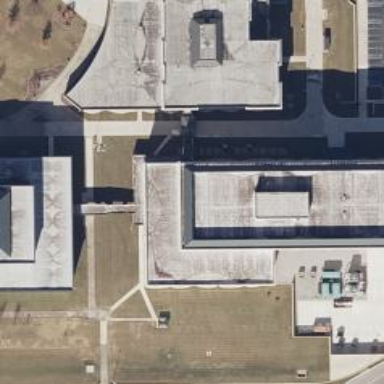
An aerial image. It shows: Government building.